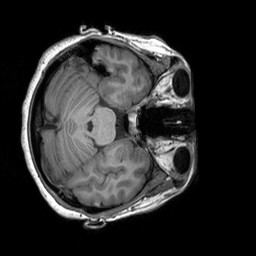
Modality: T1w
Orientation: axial
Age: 22
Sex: female
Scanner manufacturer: siemens
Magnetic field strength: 3 T
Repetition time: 2.3 s
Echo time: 0.00303 s